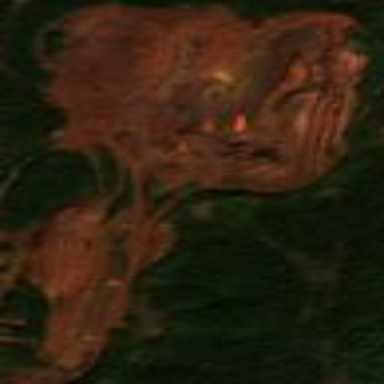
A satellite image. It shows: Quarry area.